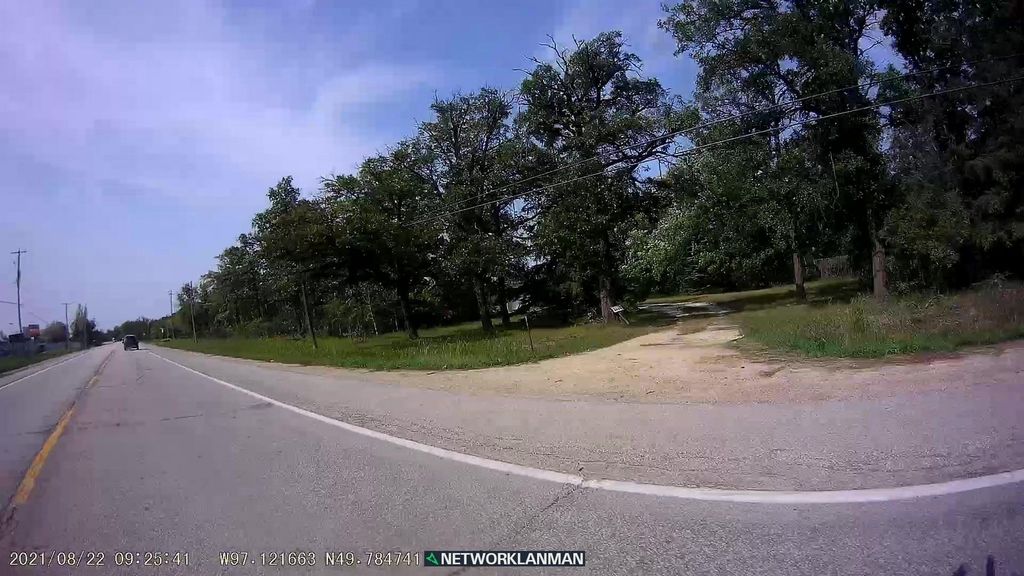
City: winnipeg